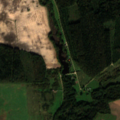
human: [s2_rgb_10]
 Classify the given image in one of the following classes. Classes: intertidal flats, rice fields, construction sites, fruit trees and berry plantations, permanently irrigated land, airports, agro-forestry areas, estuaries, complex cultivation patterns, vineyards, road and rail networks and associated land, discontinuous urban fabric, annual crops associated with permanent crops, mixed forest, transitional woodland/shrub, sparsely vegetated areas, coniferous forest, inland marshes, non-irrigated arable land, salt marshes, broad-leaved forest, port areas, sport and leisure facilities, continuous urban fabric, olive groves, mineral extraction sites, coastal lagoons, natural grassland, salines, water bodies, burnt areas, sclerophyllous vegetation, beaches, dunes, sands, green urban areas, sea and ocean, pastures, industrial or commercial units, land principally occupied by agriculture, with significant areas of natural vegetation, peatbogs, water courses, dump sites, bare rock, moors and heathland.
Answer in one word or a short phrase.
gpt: non-irrigated arable land, coniferous forest, transitional woodland/shrub